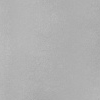
Atmospheric dust classification: dusty